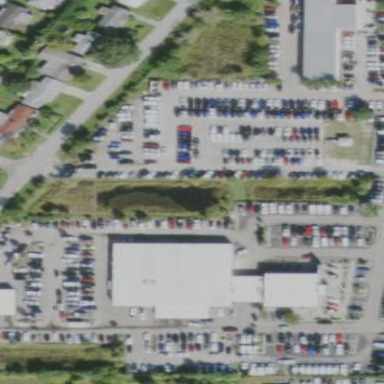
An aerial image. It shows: Commercial area with car shop.